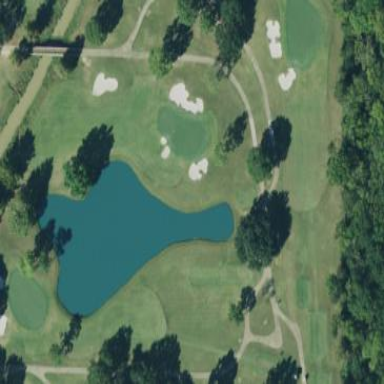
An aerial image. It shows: Pond serving as water hazard on golf course.